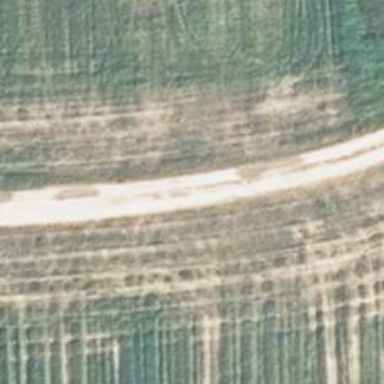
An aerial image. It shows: Dirt track with grade 4 tracktype.